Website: walmart
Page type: address-validator
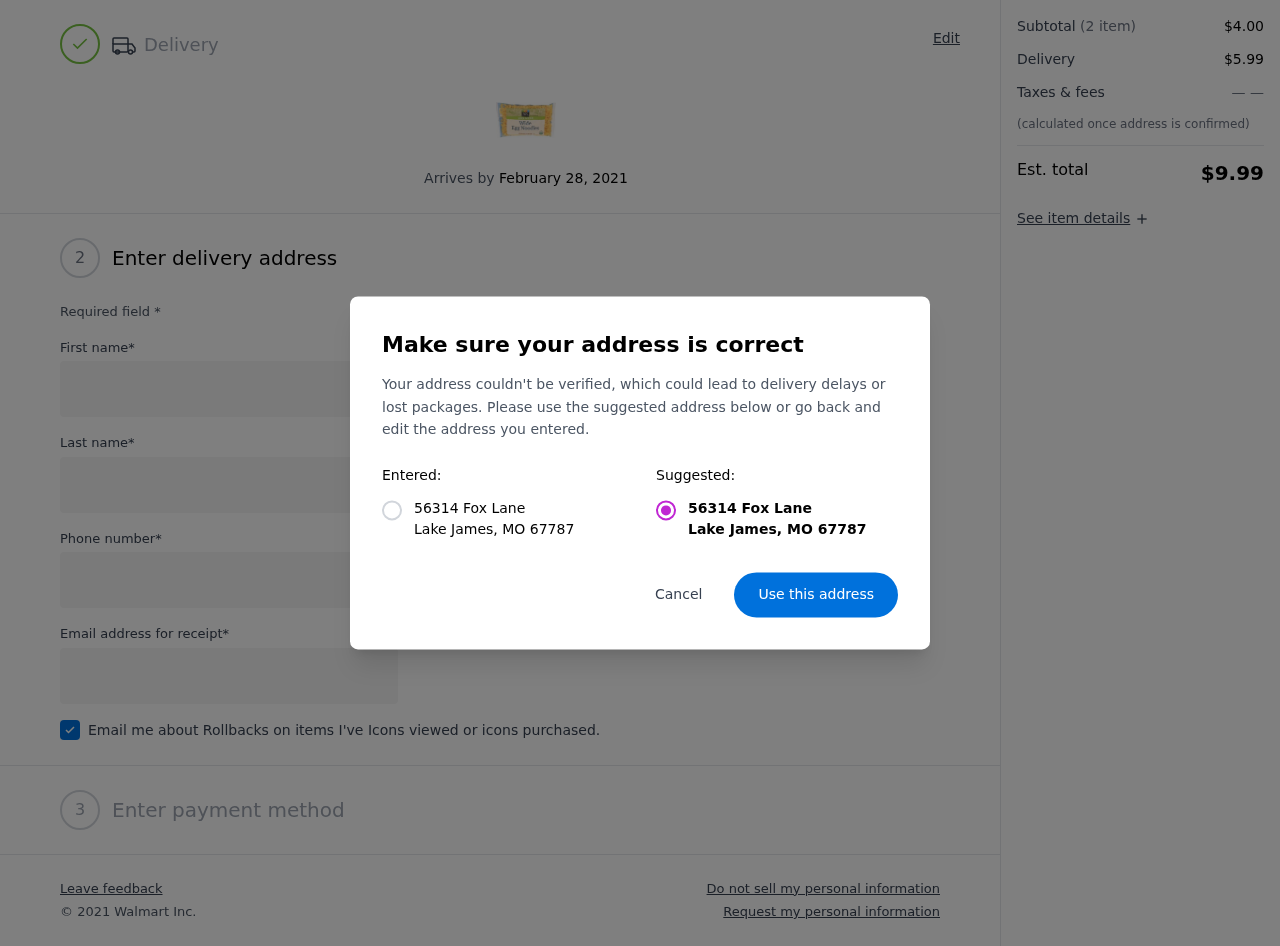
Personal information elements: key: PII_CITY
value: Lake James
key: PII_POSTCODE
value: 67787
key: PII_STATE_ABBR
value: MO
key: PII_STREET
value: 56314 Fox Lane
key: PII_FIRSTNAME
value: Erica
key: PII_LASTNAME
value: Hodges
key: PII_PHONE
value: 8105508353
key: PII_EMAIL
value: ericahodges@yahoo.com
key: PII_POSTCODE_FULL
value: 67787
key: PII_POSTCODE_NUMERIC
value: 67787
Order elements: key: ORDER_DELIVERY_DATE
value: February 28, 2021
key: ORDER_SUBTOTAL
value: $4.00
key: ORDER_SHIPPING_COST
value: $5.99
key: ORDER_TOTAL
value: $9.99